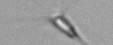
Label: Calciopappus